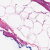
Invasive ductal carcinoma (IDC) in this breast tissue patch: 0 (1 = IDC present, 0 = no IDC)